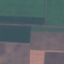
Land use / land cover class: AnnualCrop